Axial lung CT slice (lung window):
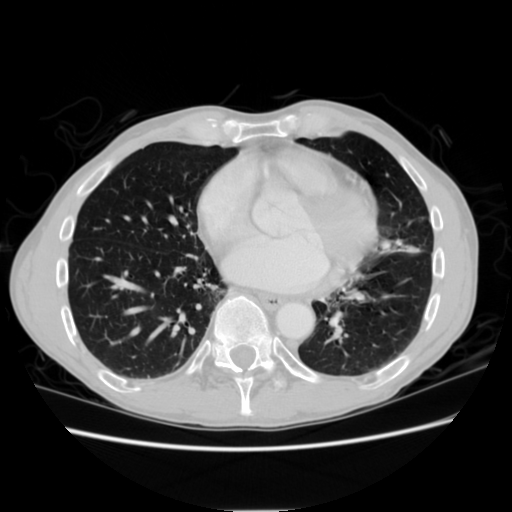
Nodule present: no